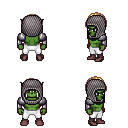
a pixel art fantasy rpg character, male body template, orc, green skin, steel arm armor, white pants, light blonde parted hairstyle, chain hood, maroon shoes, four views (front, back, left, right), 2x2 character sprite sheet, small pixel art, hard edges, no anti-aliasing